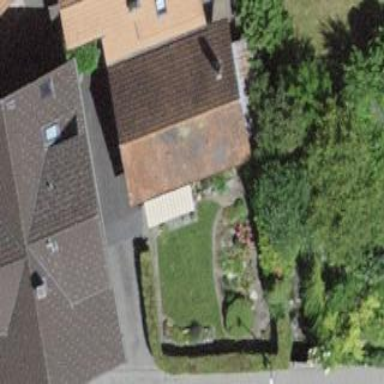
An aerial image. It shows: Garage.